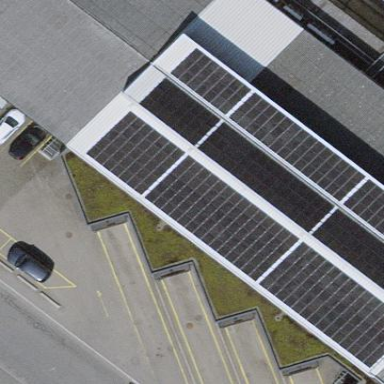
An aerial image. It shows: Solar power generator utilizing photovoltaic technology with solar photovoltaic panels.